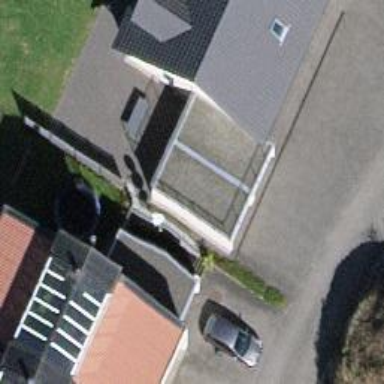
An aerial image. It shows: Group of garages.